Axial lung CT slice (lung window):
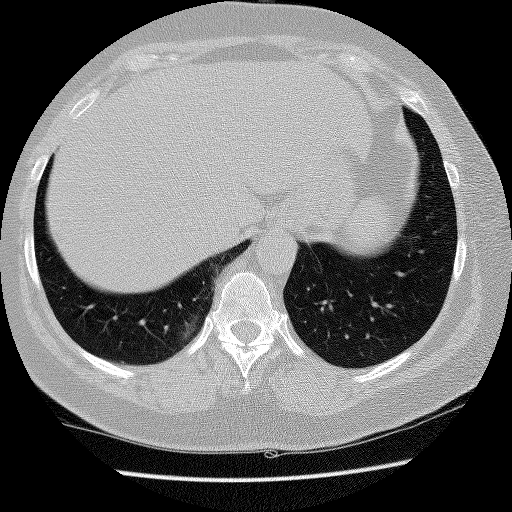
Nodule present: no